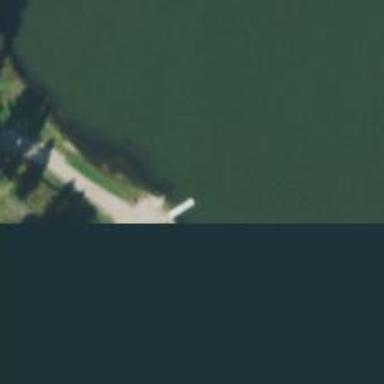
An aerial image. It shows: Dock by the waterway.